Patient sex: M
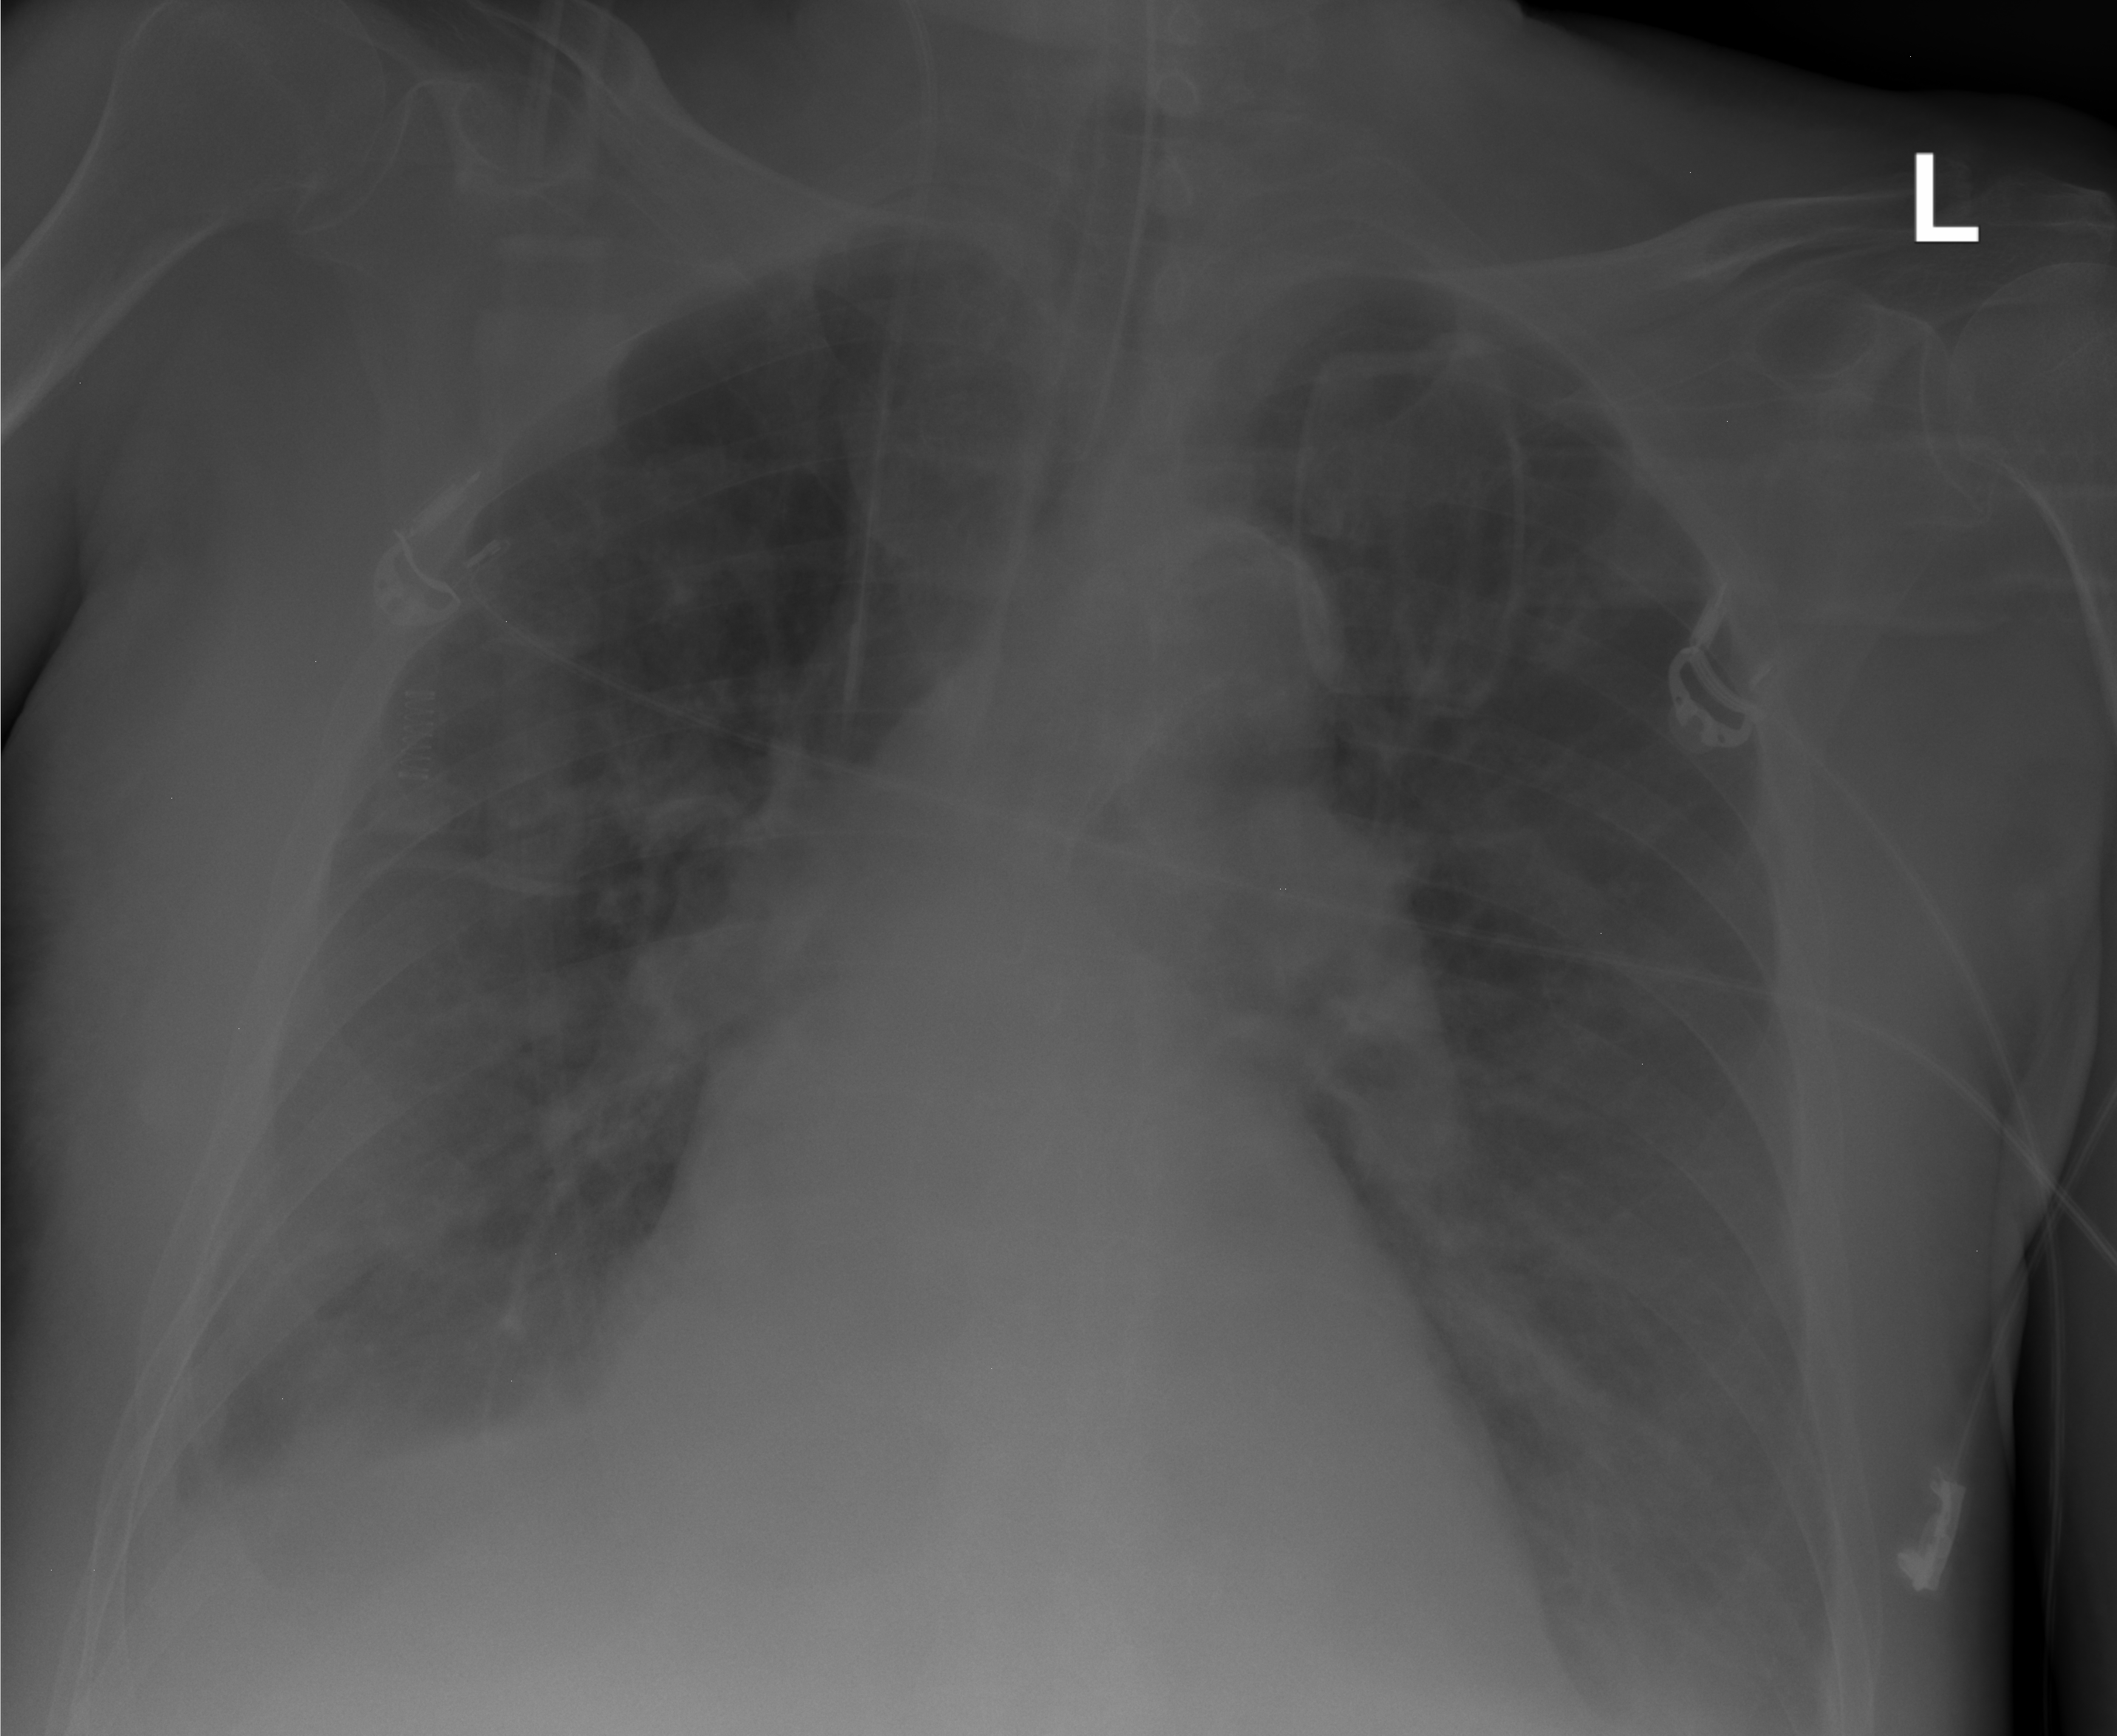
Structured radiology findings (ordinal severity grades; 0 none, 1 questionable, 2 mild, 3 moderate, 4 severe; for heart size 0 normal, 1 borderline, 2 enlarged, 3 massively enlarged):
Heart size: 0
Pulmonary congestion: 0
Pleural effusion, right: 2
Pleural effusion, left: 2
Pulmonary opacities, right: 0
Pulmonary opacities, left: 0
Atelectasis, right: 2
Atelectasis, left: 2